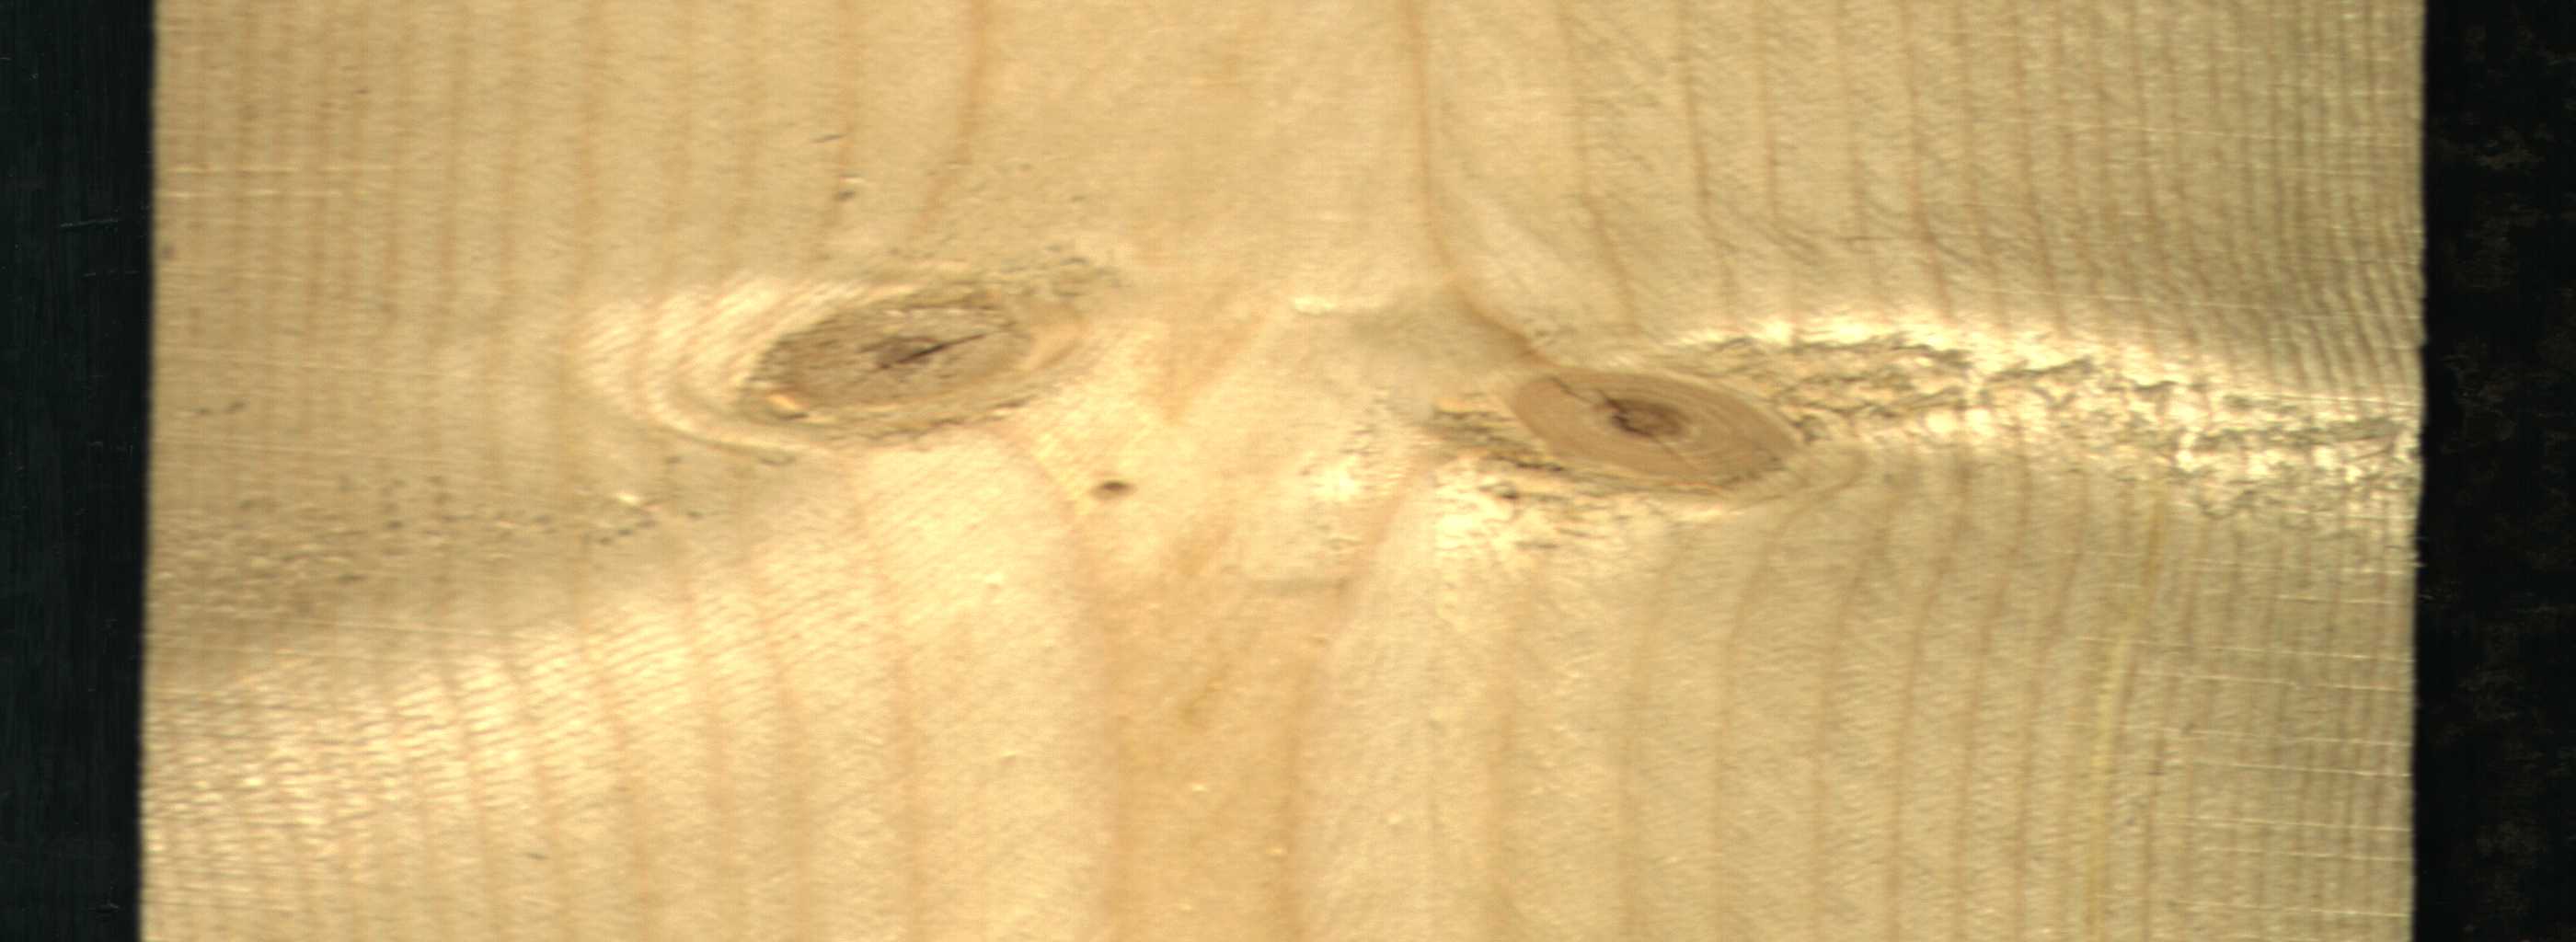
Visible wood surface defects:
knot_with_crack
Live_Knot